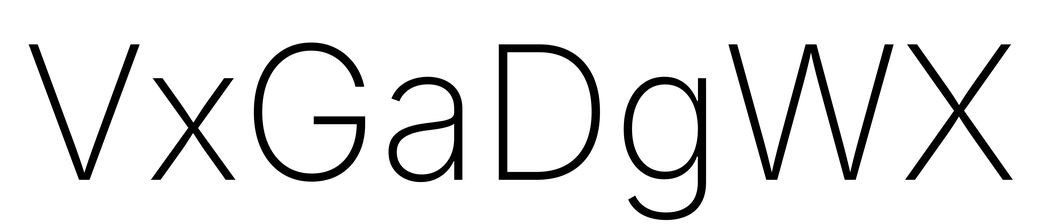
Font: Inter_ExtraLight